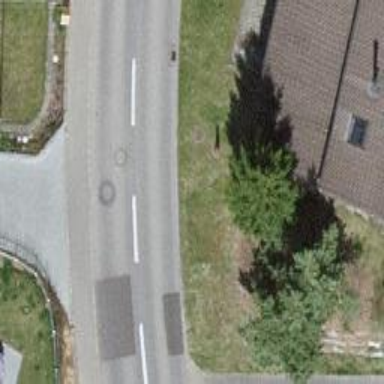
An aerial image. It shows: Tertiary road.